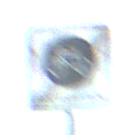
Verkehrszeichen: EndeFahrradstrasse
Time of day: SunriseSunset
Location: Outdoor (Beach)
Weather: PartlyCloudy
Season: NotSpecified
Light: Natural